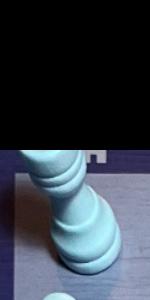
Label: Rook_White